Question: How would I get a Windows form to show up on not only the desktop but also the Windows 8 metro start screen? I know it's possible because the on-screen keyboard does this:

If you could tell me how to do this in VB.net or Python that would be great, but I'm fine with any other common language.
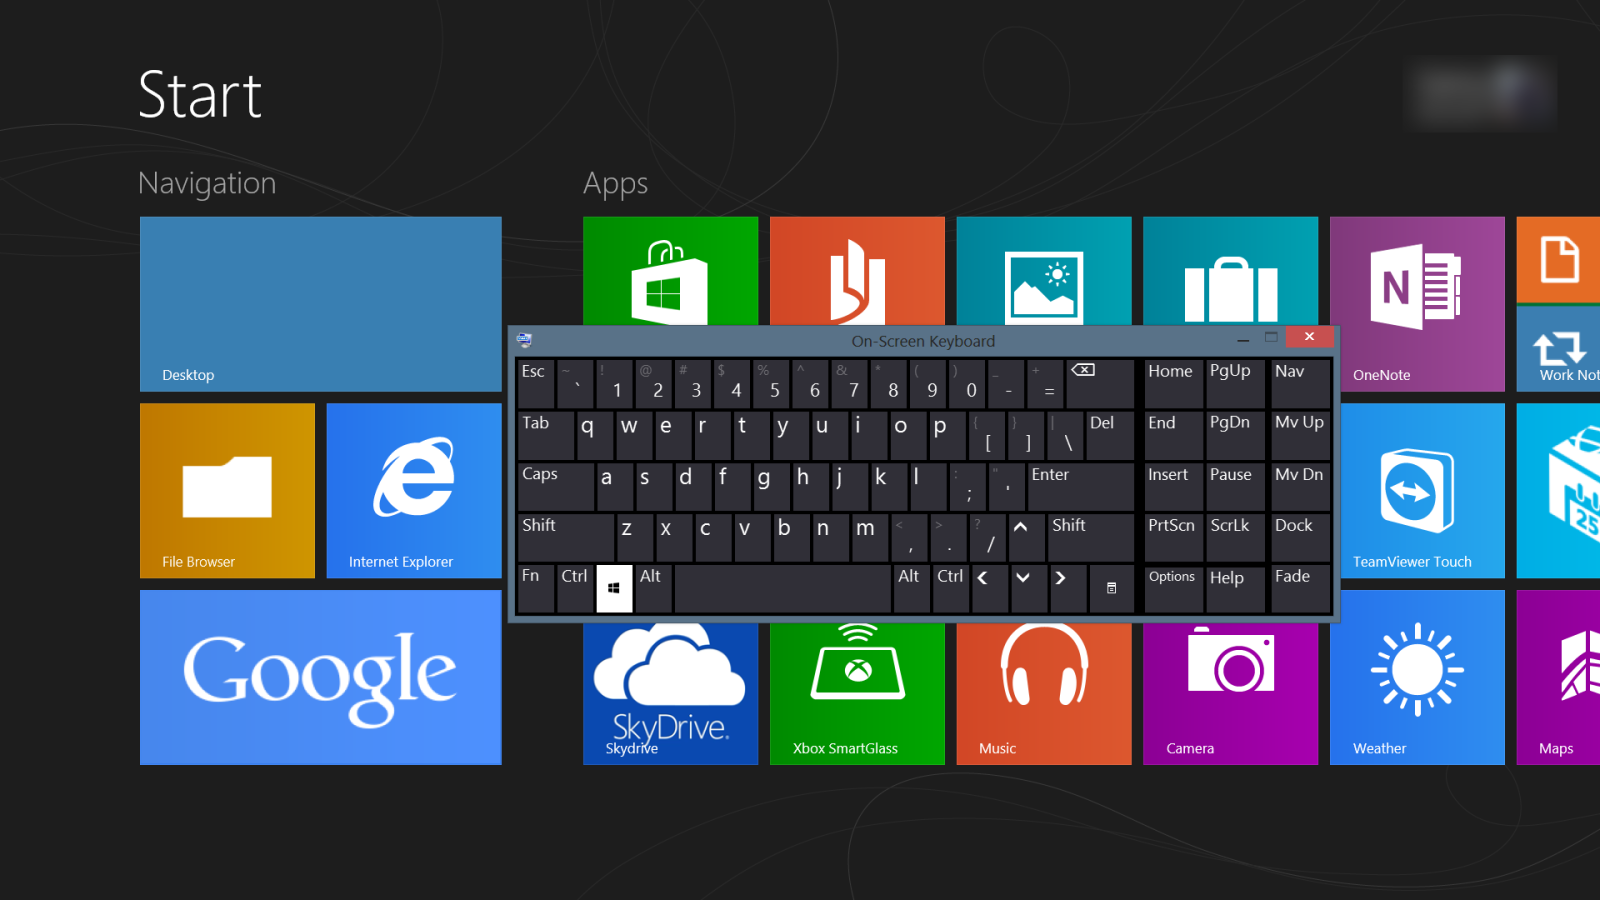
Answer: I found the answer in a Google search. This time I included task manager as part of the search, and I got the appropriate results.
<URL>